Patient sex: F
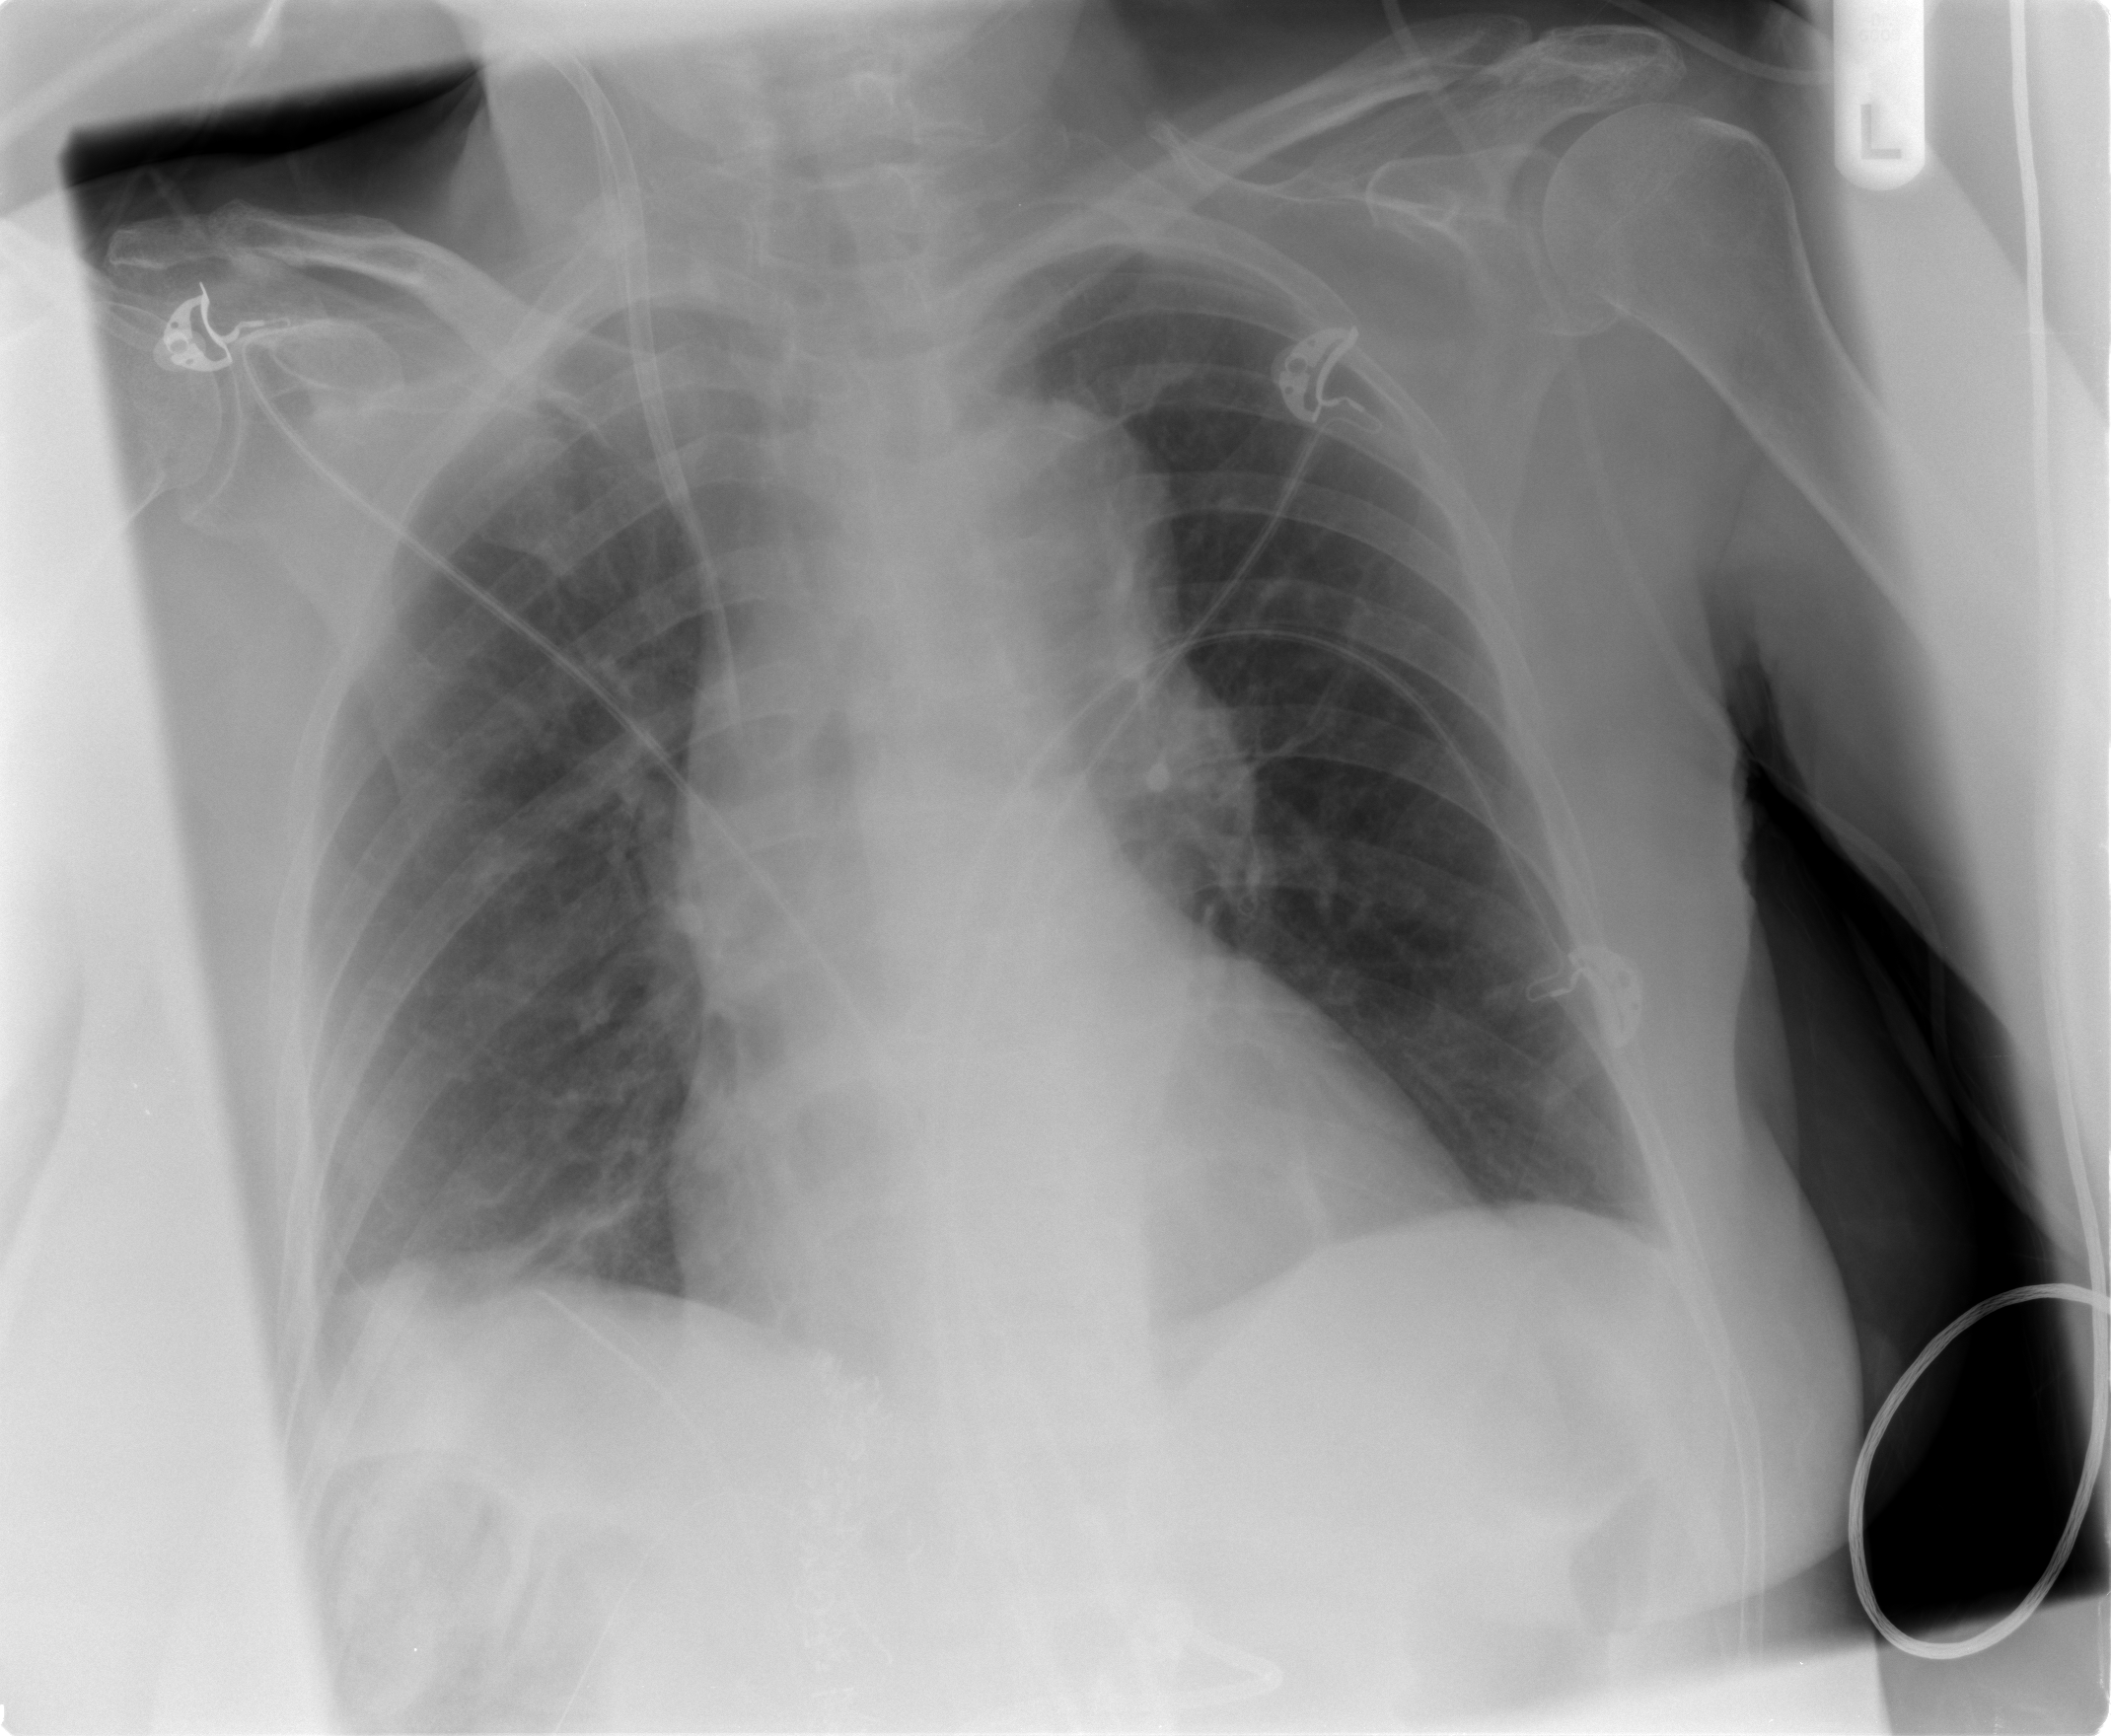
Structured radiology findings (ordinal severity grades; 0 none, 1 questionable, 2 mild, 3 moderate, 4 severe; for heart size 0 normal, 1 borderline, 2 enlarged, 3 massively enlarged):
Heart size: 0
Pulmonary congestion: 0
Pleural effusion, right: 0
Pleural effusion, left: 0
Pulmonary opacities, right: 0
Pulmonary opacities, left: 0
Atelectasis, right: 2
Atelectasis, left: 0